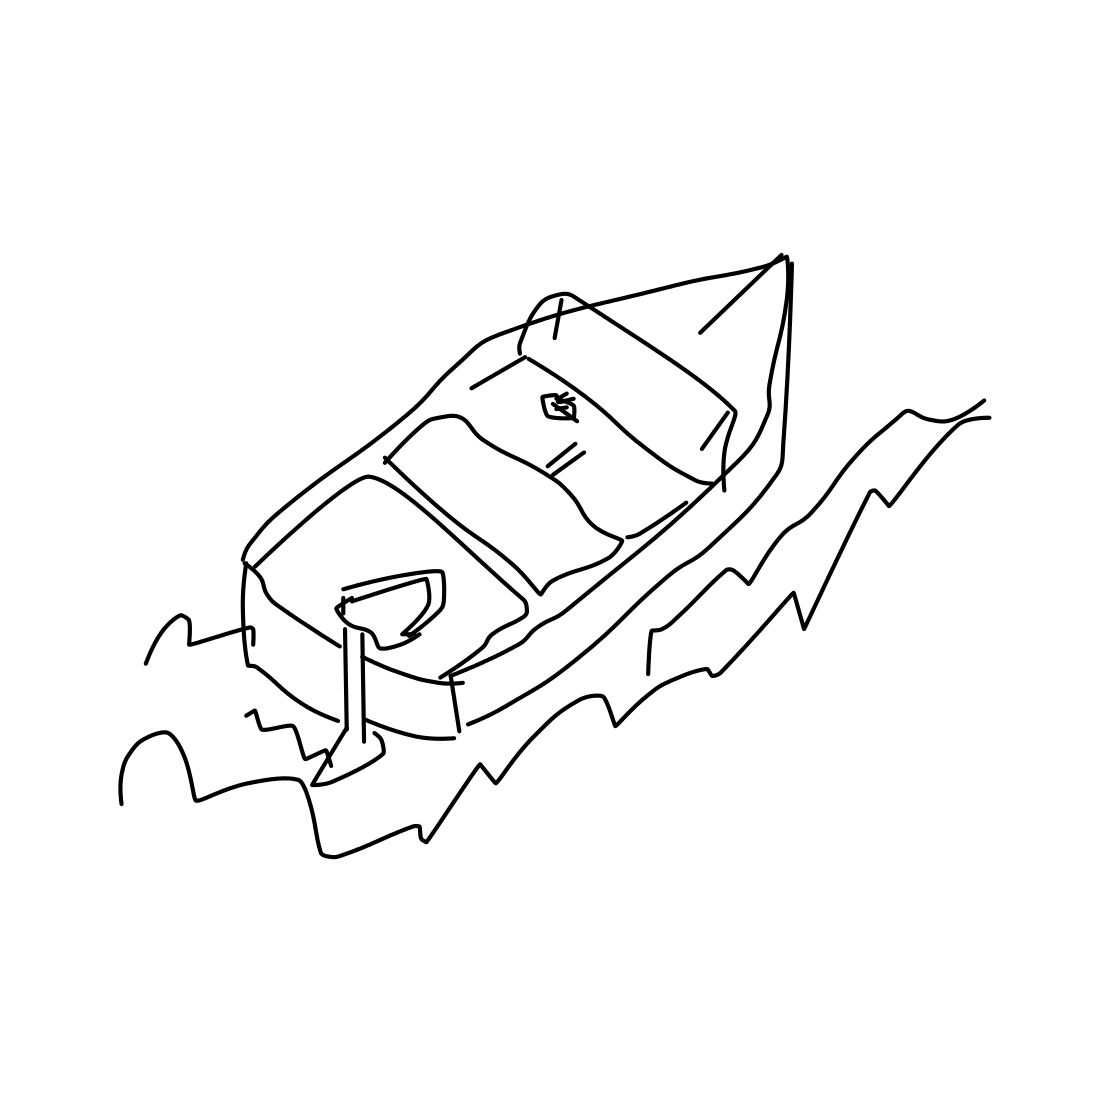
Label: speed-boat